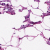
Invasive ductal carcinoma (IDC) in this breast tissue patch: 0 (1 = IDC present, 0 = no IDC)